Question: I want list checkboxes for dynamicly. I am listing checkboxes but values not posting to controller.
Property in Model:
'''
Public Property PaymentTypes() As IList(Of PayType)
Get
Return repRestaurant.GetAllPaymentTypes()
End Get
Set(ByVal value As IList(Of PayType))
_PaymentTypes = value
End Set
End Property
'''
PayType :
'''
Public Class PayType
Public Property PayTypeID As Integer
Public Property PaymentName As String
Public Property Checked As Boolean = False
End Class
'''
View :
'''
@For i As Integer = 0 To Model.PaymentTypes.Count - 1
@Html.CheckBoxFor(Function(m) m.PaymentTypes(i).Checked)
Next
'''
Watch screen after the posted to action :

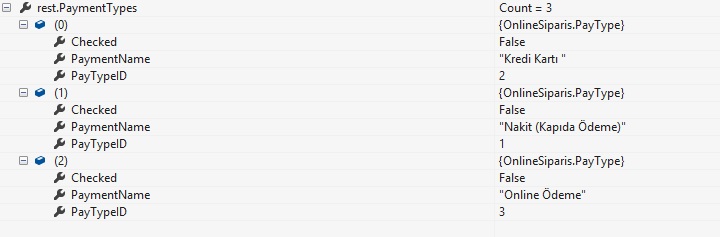
Answer: problem was in paytype property set method. i changed property set and problem fixed